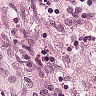
Metastatic tissue present: no